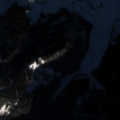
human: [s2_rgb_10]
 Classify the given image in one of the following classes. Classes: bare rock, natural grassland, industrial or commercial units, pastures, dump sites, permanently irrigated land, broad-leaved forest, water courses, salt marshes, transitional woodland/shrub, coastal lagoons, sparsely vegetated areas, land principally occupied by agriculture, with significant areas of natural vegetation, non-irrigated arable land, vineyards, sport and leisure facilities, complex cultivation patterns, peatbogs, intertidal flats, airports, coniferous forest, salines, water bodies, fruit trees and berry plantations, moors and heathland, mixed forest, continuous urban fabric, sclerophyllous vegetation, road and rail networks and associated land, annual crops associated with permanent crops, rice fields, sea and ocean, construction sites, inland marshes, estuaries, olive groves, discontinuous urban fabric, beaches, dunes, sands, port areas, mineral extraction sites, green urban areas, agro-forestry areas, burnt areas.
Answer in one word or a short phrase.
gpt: pastures, coniferous forest